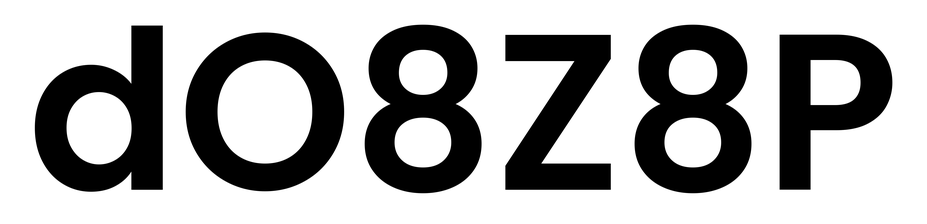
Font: Poppins-SemiBold